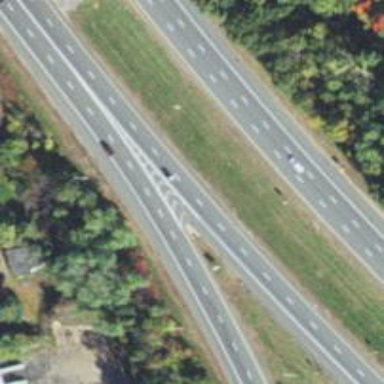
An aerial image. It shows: Asphalt motorway.